Field crop: tomato
Growth stage: 2
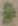
Species: solanum